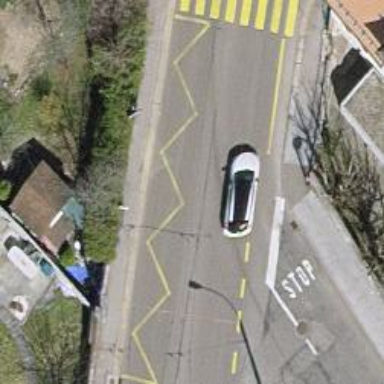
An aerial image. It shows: Public transport stop position.